Question: '''
<div class="field">
<%= f.label :name %><br/>
<span style="color:red;font-weight: normal; font-size:11px; "><%= errors_for(:name, @user) %> </span>
<%= f.text_field :name, :class => "login", :placeholder => "Your Name" %>
</div>
'''
I have an input like the above and I need the below to happen if the form is submitted but the value entered is wrong (e.g no @ sign in the email or the password does not match the verification) :

How can I get this small message to appear next to the incorrect field?
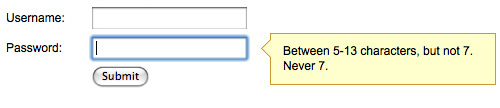
Answer: You can use <URL> for that.